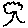
Label: tree